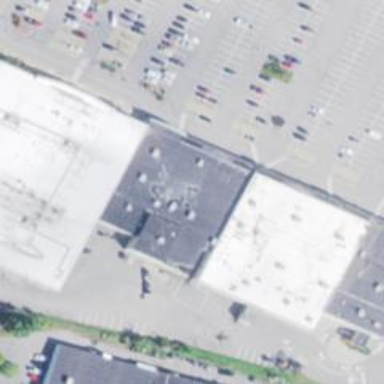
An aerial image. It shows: Building.